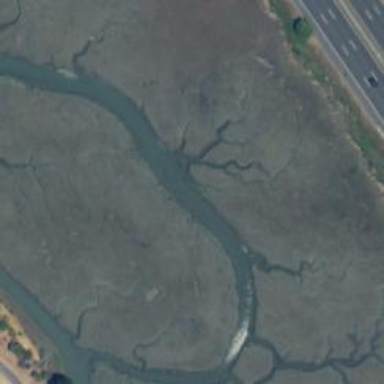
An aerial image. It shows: Tidal channel flowing through the area.